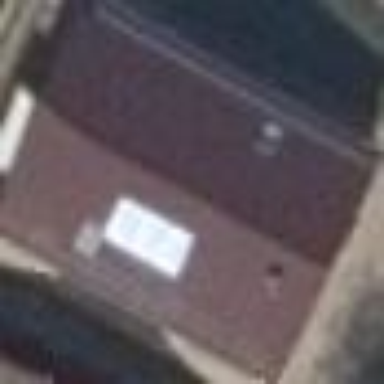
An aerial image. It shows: Detached building with gabled roof.